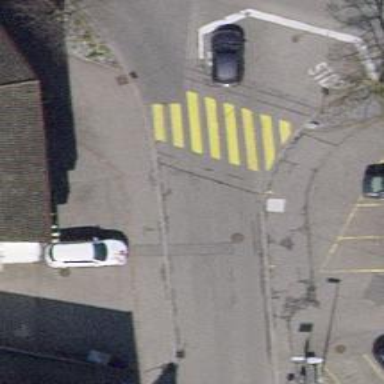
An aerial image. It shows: Public transport stop position.